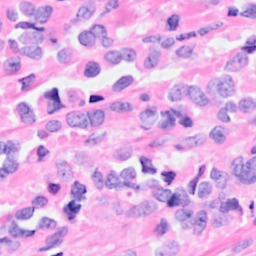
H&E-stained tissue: Breast